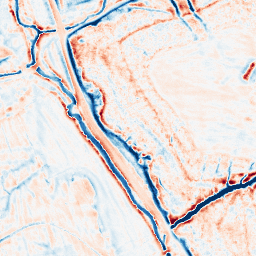
Category: edge_preserving
Decomposition family: bilateral
Decomposition parameters: d: 15
sigma_color: 150
sigma_space: 25
Upsampling method: regularized
Upsampling parameters: scale: 4
lambda_reg: 0.01
Upsampling scale: 4